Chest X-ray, PA view. Patient: 35 years old, sex M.
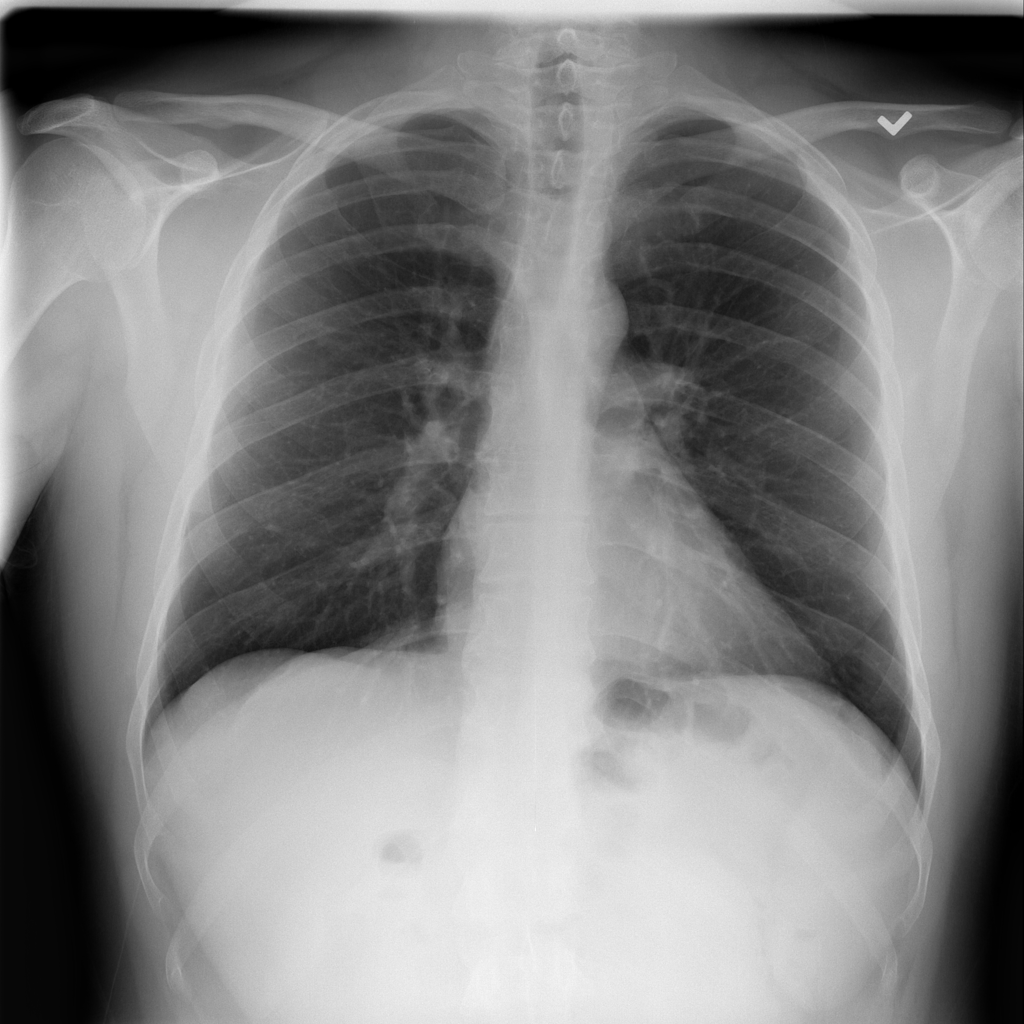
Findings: No Finding